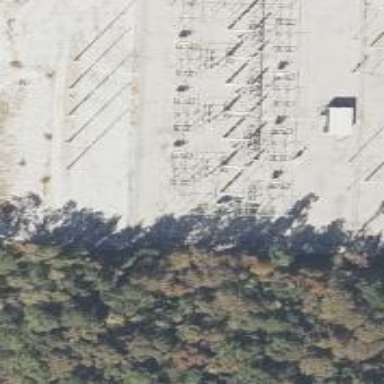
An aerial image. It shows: Switch used for power control.